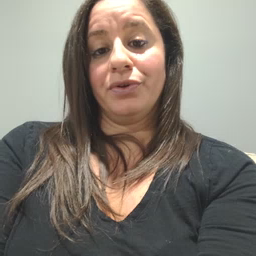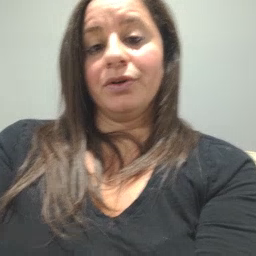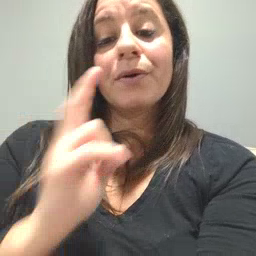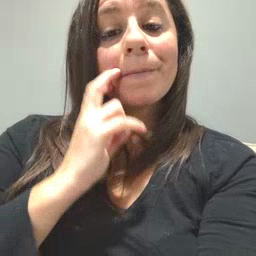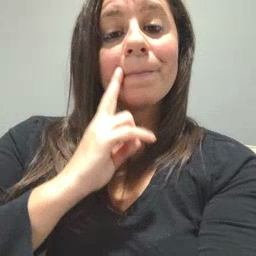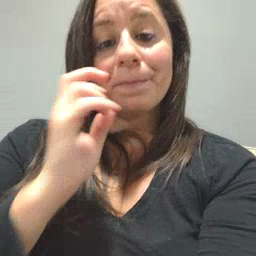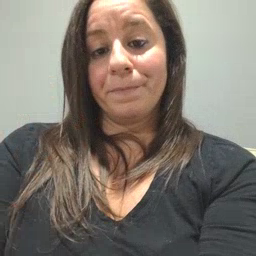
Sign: gum